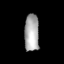
Tissue: lung
Cell type: Myeloid cells
Senescence score: 0.2399
Nuclear area (px): 532
Mean DAPI intensity: 171.015